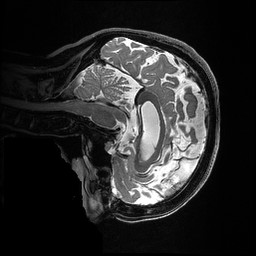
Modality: T2w
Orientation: sagittal
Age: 65
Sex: female
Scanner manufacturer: ge
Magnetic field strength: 3 T
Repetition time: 3.461 s
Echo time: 0.06423 s